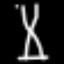
Label: hourglass